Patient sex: M
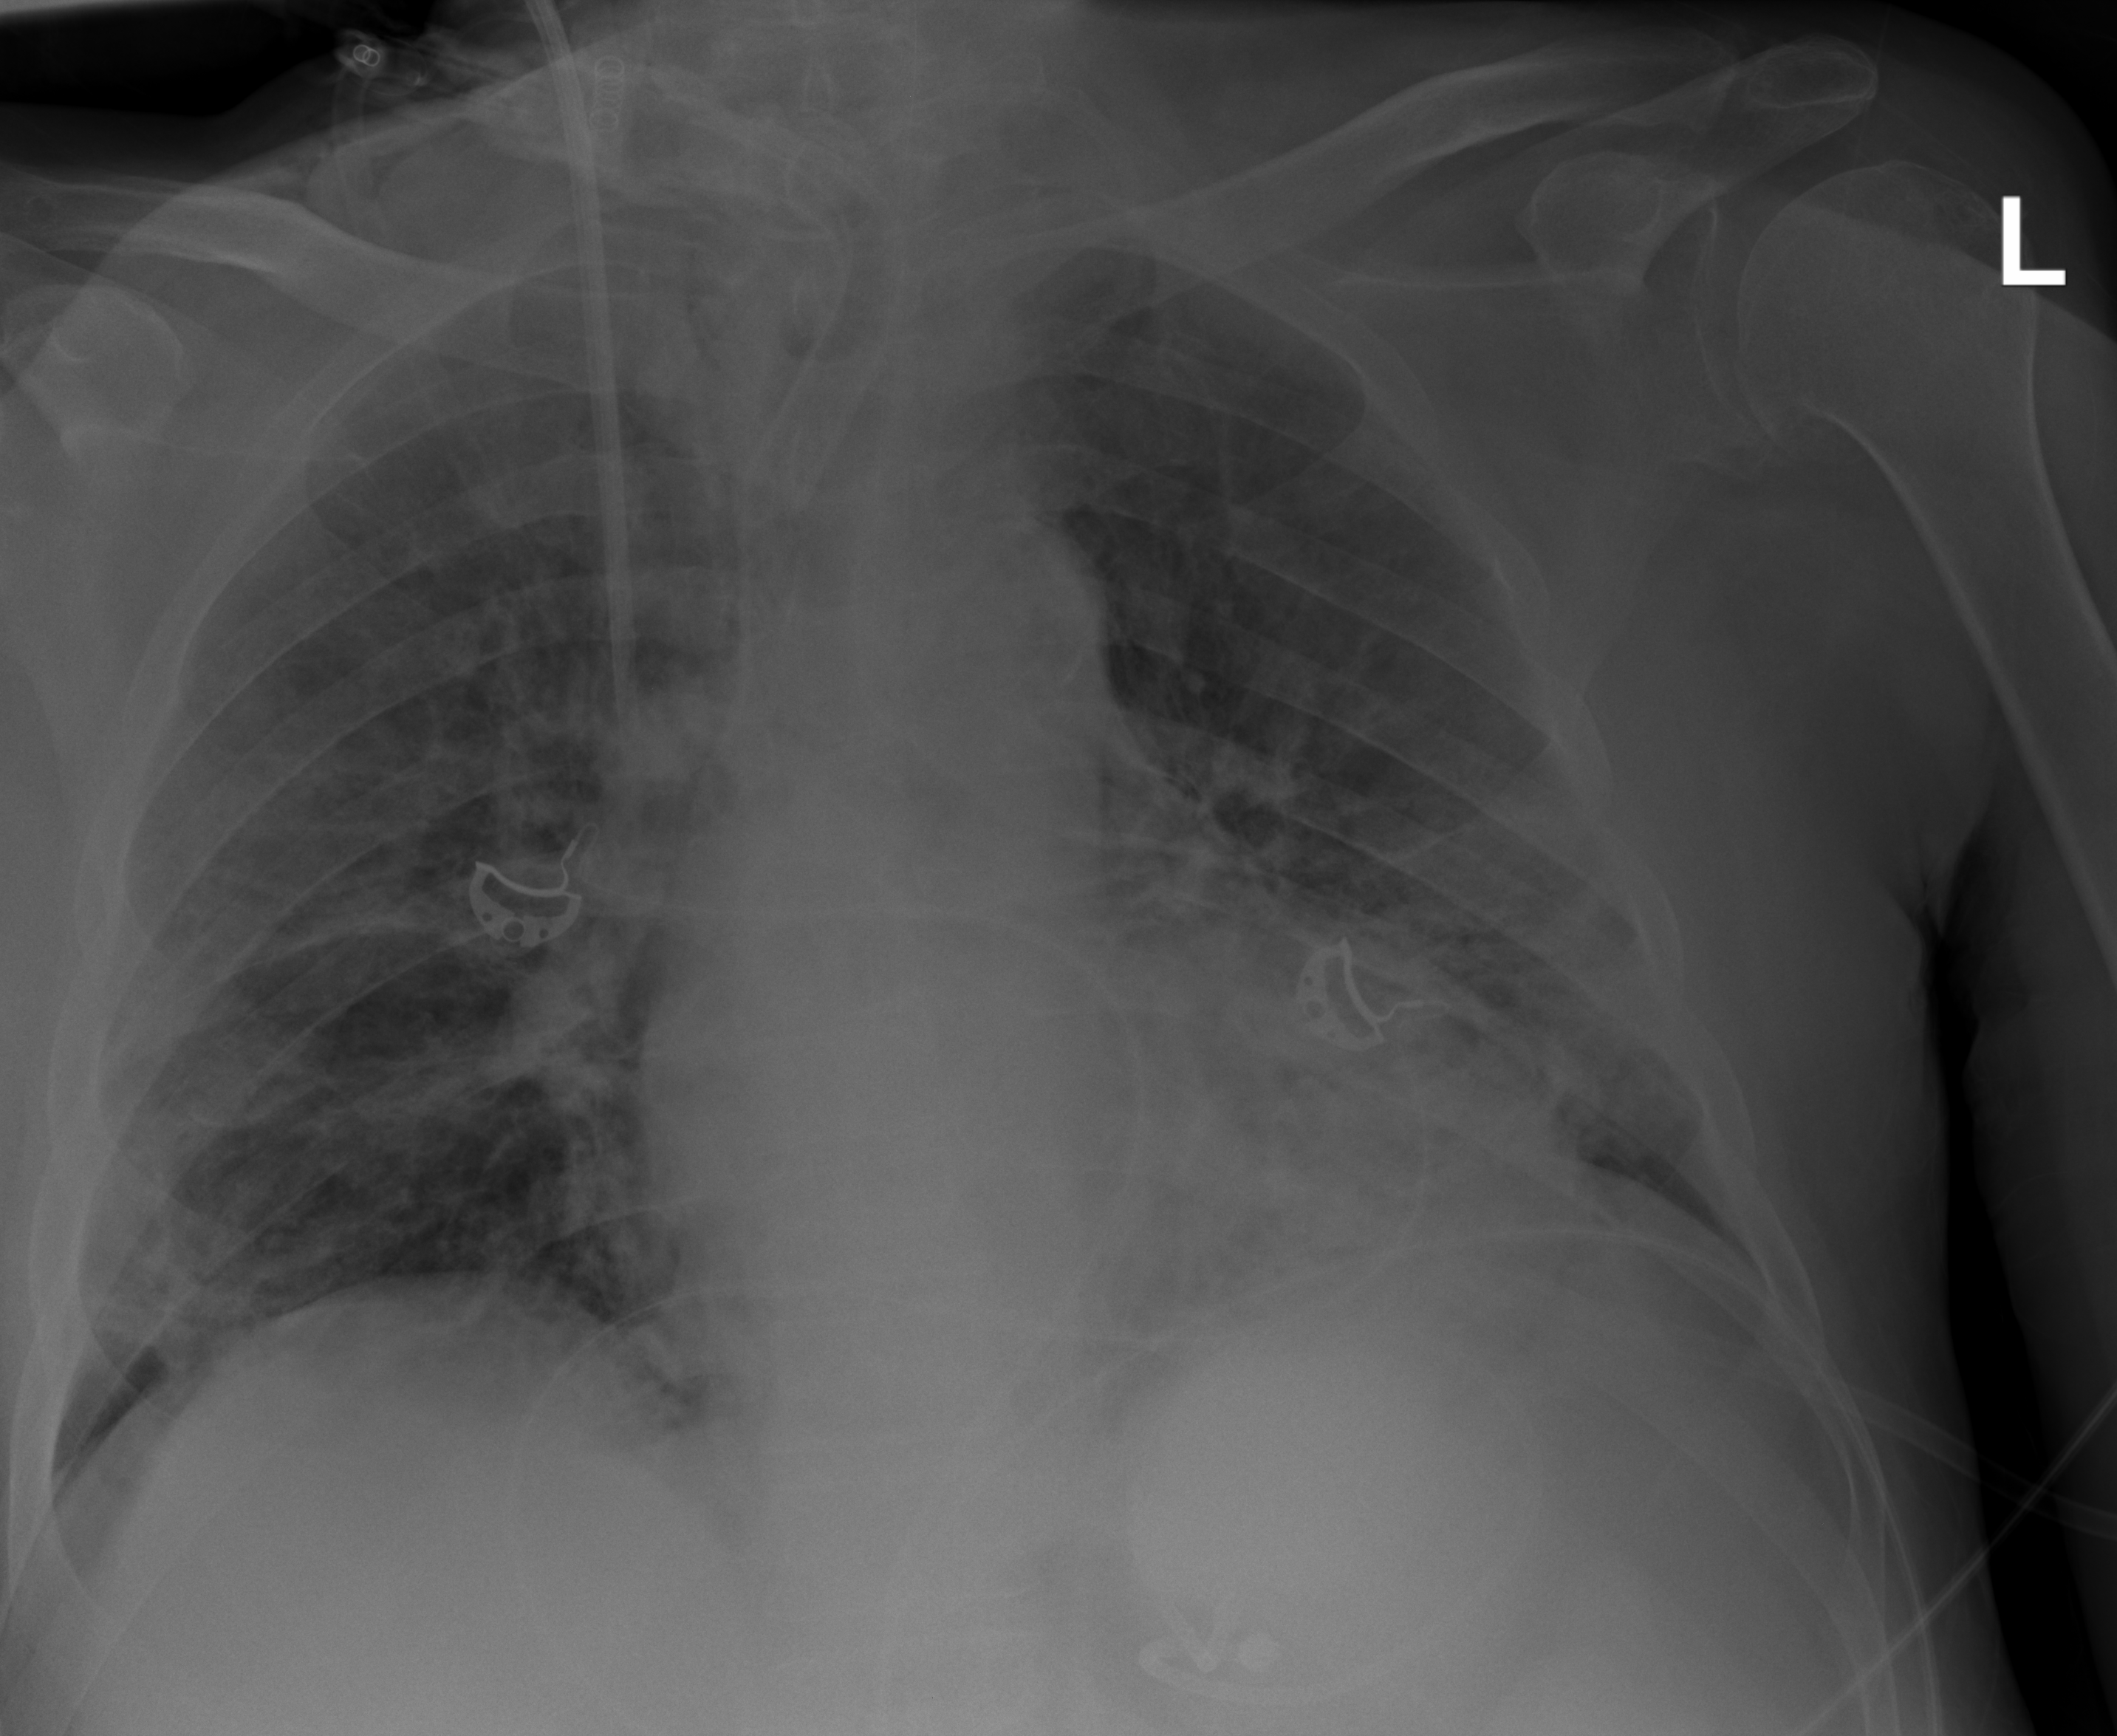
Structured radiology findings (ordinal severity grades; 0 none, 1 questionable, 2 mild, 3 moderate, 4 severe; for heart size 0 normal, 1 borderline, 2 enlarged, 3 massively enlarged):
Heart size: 2
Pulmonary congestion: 2
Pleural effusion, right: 0
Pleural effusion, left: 2
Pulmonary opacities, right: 3
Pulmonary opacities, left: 3
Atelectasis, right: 2
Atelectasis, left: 2